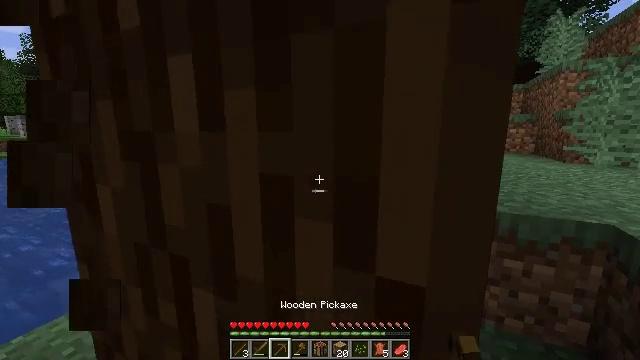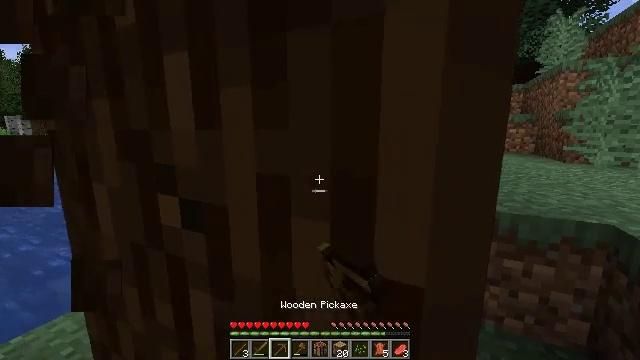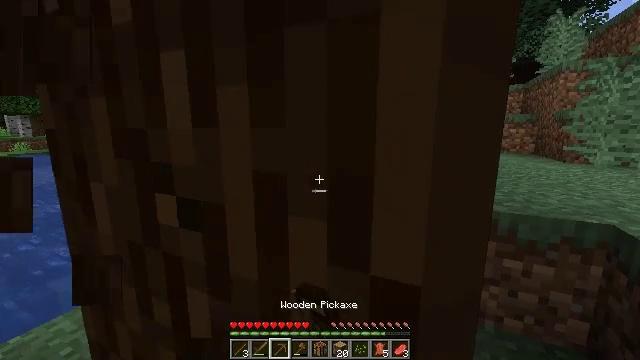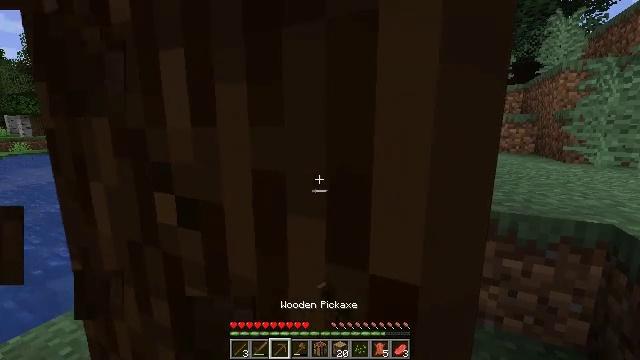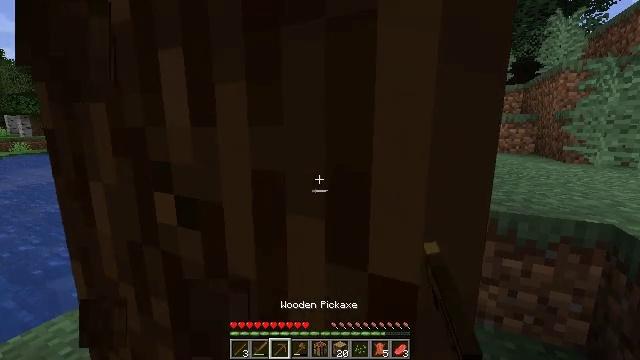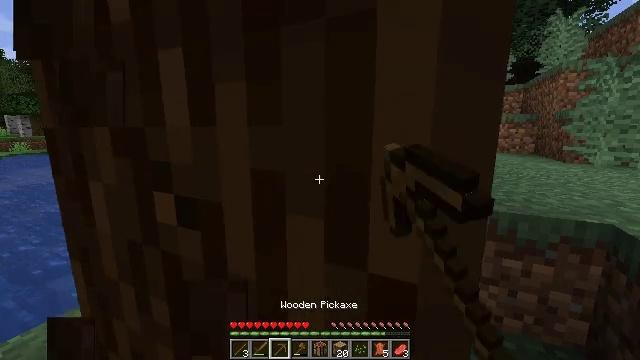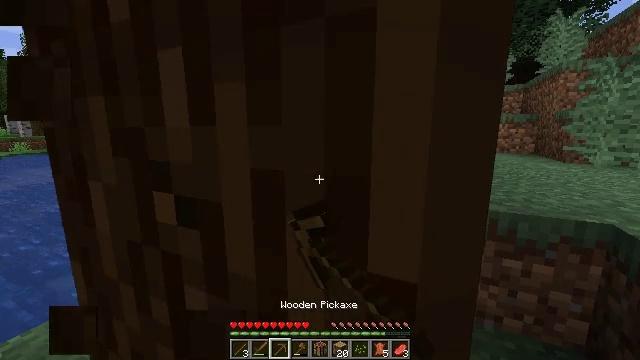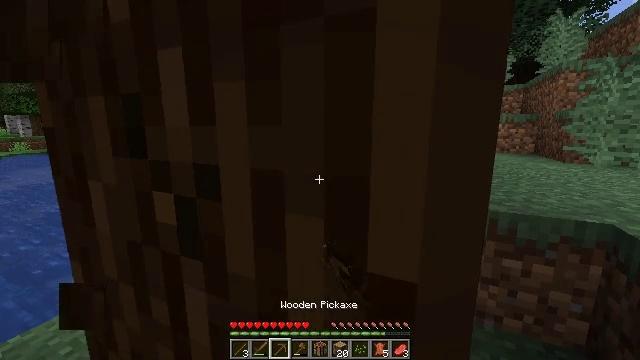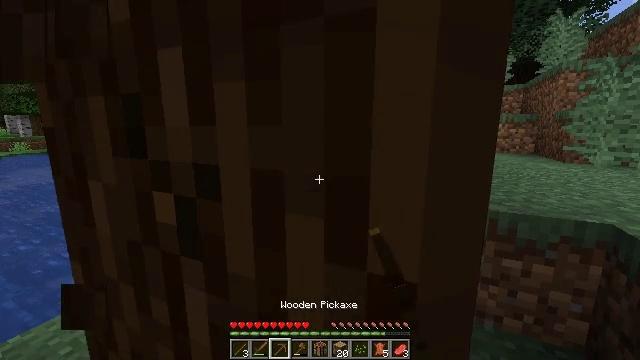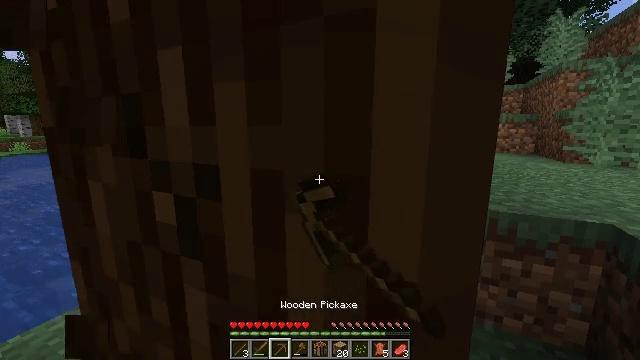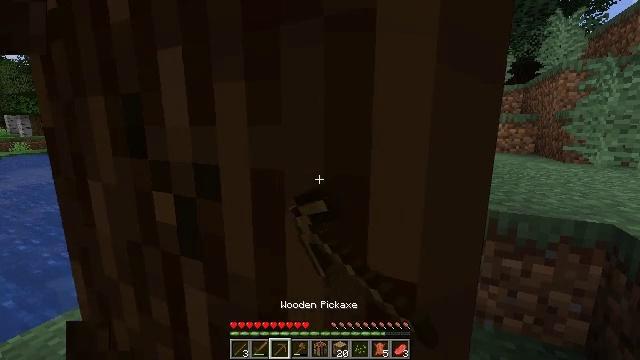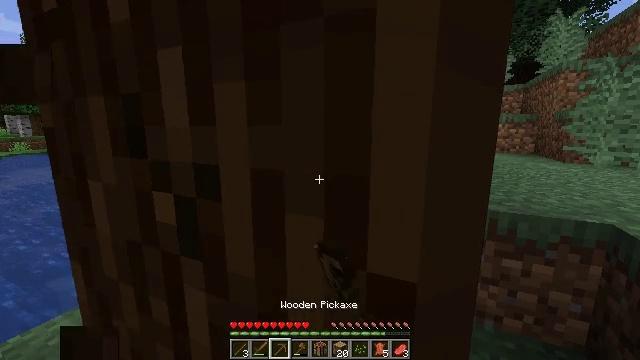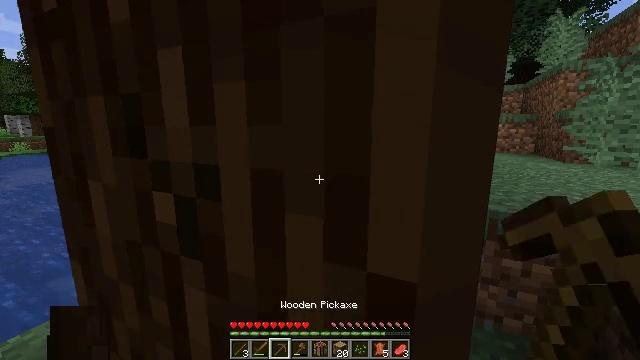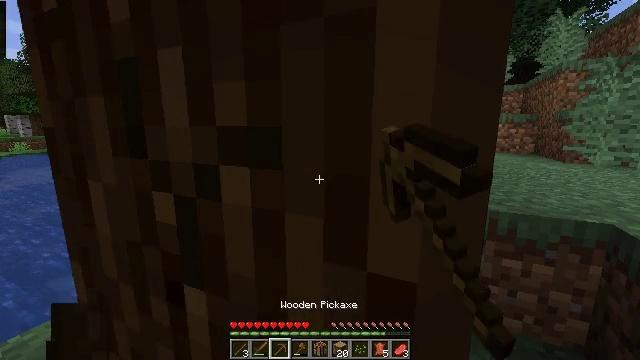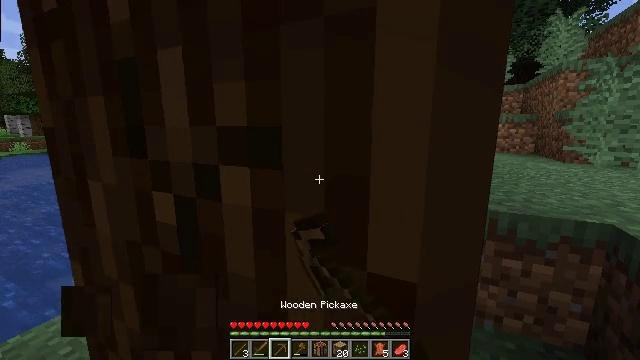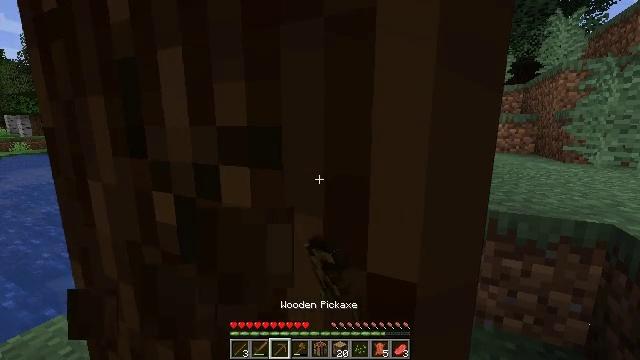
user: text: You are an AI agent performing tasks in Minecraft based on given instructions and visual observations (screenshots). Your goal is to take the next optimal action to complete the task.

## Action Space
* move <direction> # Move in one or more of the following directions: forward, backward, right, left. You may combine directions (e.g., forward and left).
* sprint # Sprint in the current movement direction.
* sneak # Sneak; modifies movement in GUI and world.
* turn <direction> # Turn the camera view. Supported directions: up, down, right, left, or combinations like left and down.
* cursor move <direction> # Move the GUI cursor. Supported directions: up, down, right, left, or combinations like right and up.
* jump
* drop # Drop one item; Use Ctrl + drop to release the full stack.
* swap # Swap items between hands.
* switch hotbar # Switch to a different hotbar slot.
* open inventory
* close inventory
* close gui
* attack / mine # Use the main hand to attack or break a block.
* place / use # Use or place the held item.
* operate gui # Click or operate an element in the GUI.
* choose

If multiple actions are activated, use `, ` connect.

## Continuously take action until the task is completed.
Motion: motion action
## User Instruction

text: Break the spruce log from the tree.
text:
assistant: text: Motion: attack / mine
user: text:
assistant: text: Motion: attack / mine
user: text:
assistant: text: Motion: attack / mine
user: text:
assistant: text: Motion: attack / mine
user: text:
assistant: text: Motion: attack / mine
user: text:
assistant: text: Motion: attack / mine
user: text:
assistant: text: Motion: attack / mine
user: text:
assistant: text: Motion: attack / mine
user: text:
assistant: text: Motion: attack / mine
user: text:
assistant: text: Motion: attack / mine
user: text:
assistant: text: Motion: attack / mine
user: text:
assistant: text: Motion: attack / mine
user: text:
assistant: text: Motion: attack / mine
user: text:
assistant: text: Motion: attack / mine
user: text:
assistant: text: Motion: attack / mine
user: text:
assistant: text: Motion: attack / mine
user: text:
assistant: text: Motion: attack / mine
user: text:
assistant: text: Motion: attack / mine
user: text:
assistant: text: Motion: attack / mine
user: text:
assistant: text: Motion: attack / mine
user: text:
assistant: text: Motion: attack / mine
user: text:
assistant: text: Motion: attack / mine
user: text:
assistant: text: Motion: no_op
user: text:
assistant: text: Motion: no_op
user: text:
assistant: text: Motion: no_op
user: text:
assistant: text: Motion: no_op
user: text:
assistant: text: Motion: no_op
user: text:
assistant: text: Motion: no_op
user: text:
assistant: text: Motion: no_op
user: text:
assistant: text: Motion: no_op